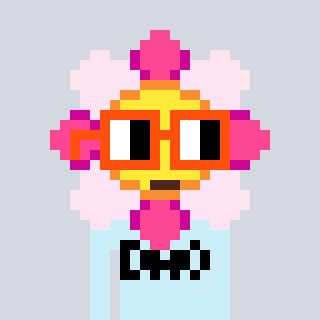
a pixel art character with square orange glasses, a flower-shaped head and a cold-colored body on a cool background